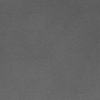
Label: dusty